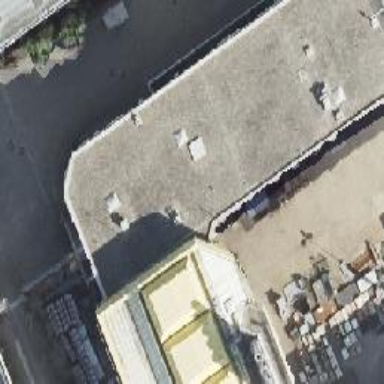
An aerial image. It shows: Building with flat roof.